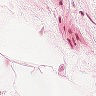
Metastatic tissue present: no